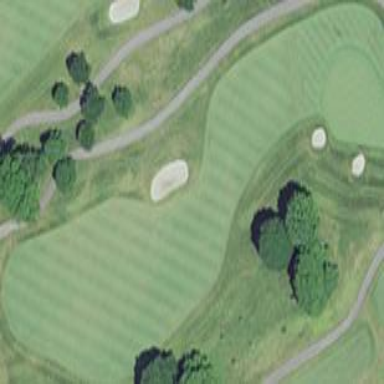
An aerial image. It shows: Golf fairway surrounded by grass.